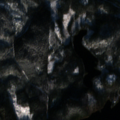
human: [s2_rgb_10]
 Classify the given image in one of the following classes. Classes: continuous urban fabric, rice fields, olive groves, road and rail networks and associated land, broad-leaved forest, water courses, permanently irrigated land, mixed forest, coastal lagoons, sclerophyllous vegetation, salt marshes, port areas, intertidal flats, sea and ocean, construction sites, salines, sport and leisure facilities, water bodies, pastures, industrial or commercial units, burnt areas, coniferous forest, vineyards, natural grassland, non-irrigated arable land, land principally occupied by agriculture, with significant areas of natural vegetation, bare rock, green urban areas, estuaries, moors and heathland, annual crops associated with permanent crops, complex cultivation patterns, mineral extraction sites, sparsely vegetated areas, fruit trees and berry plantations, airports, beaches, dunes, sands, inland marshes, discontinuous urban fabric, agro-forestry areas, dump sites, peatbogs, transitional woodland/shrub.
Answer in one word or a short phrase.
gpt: coniferous forest, mixed forest, water bodies